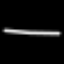
Label: line